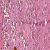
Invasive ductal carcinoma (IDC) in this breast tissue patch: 0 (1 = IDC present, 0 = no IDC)